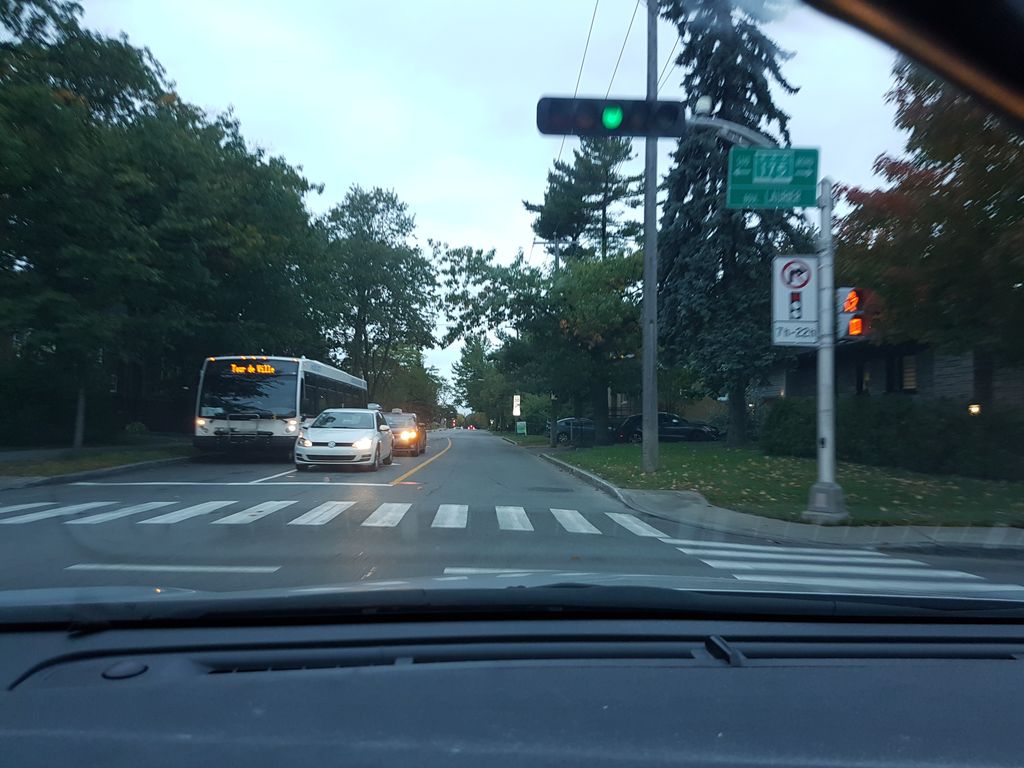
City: quebec_city